Interaction volume radius: 10 \u00c5
Interaction volume height: 20 \u00c5
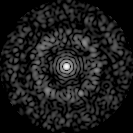
Disorder parameter: 0.8247